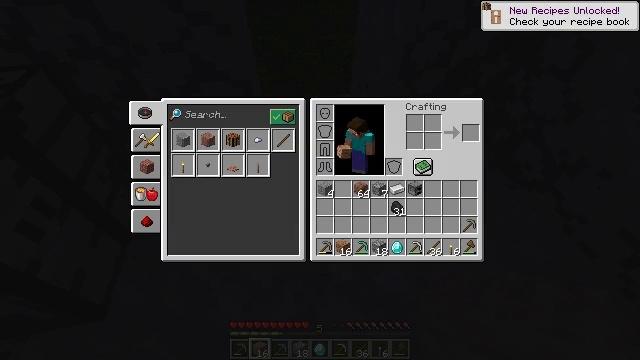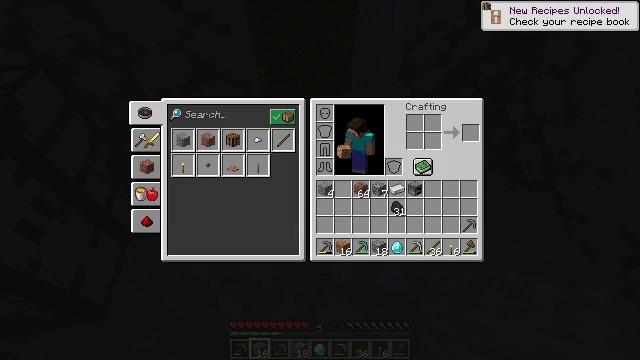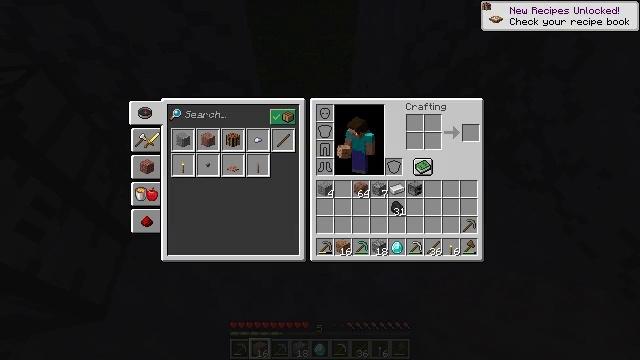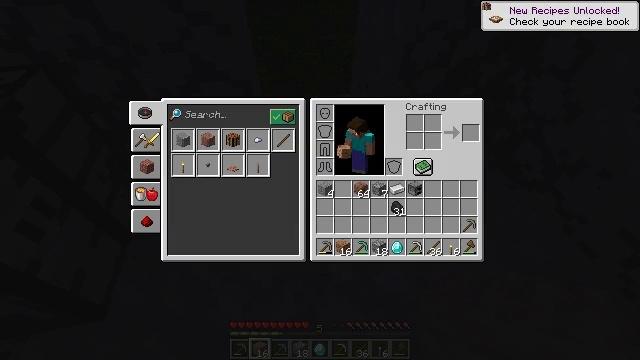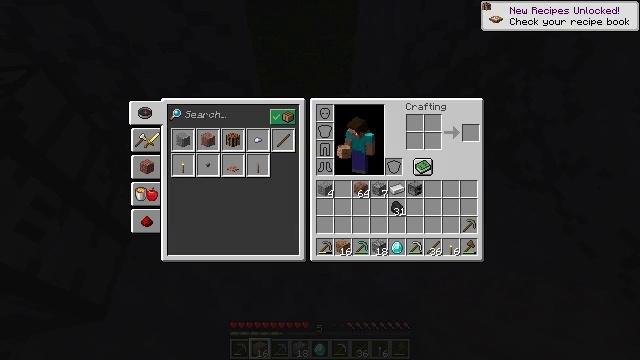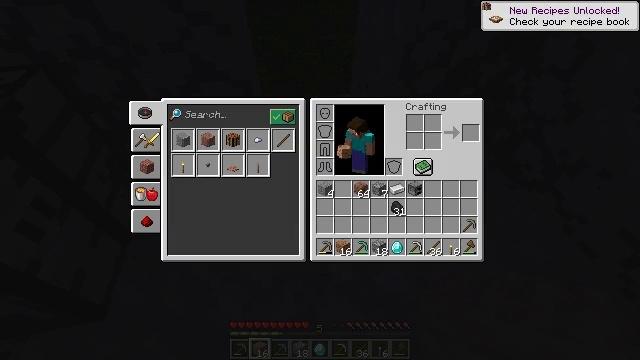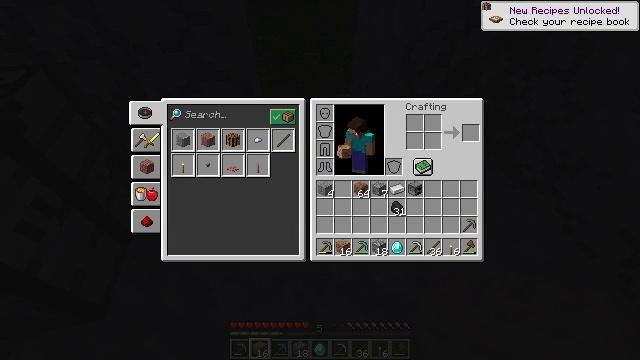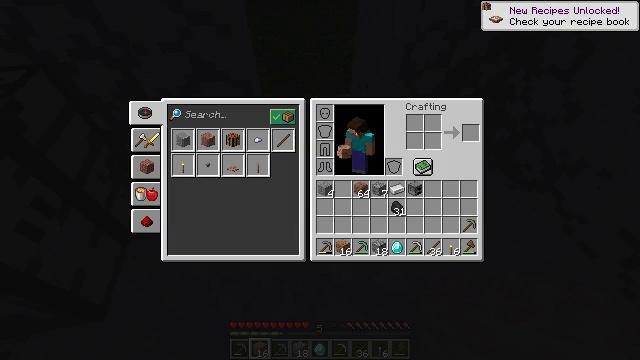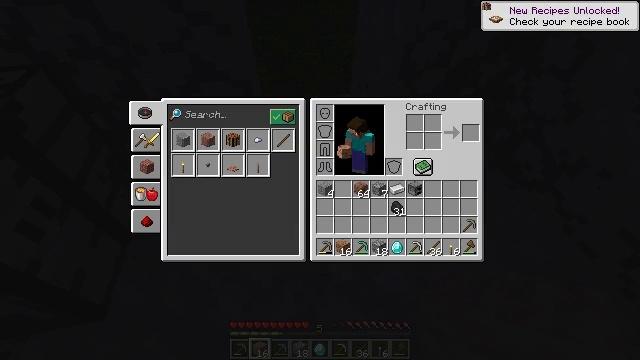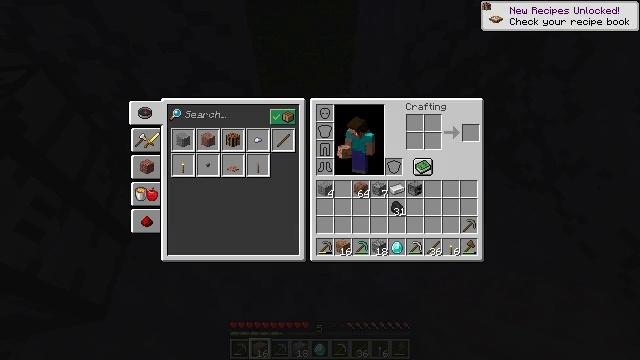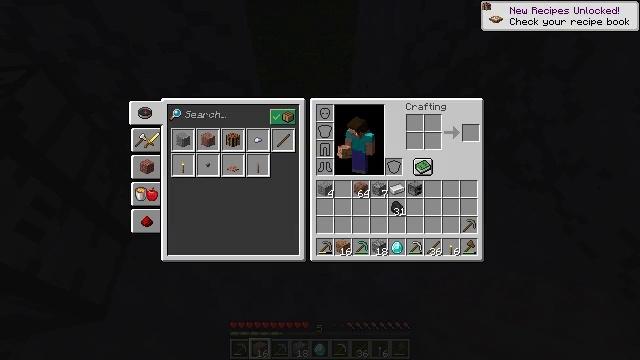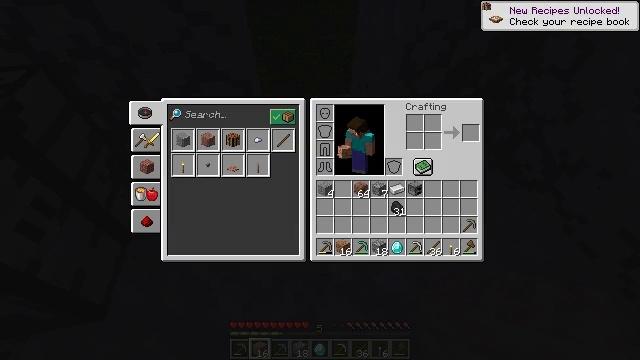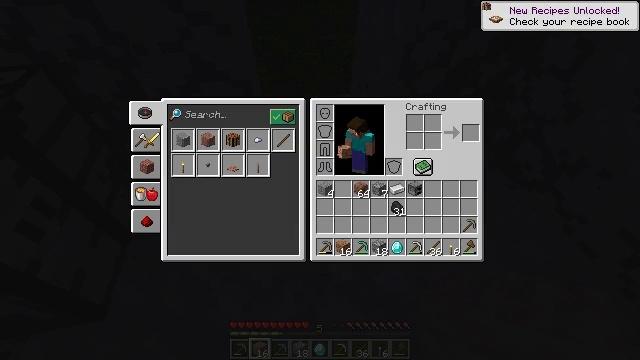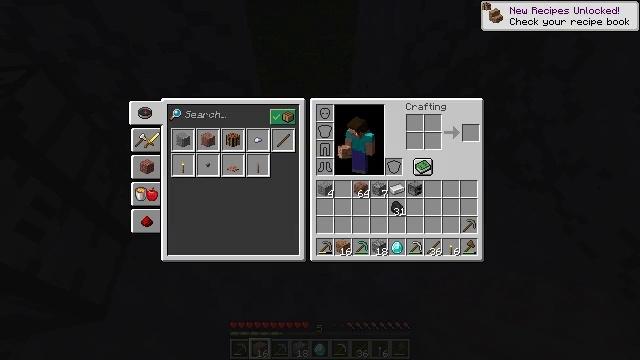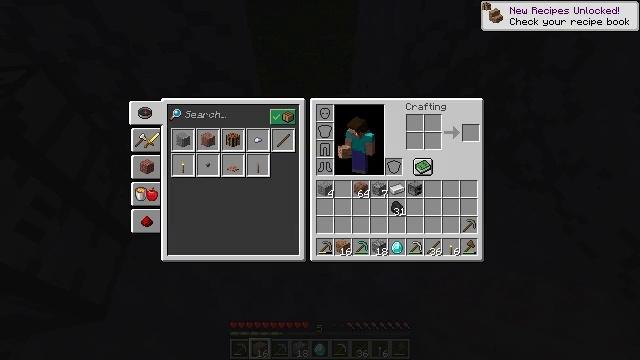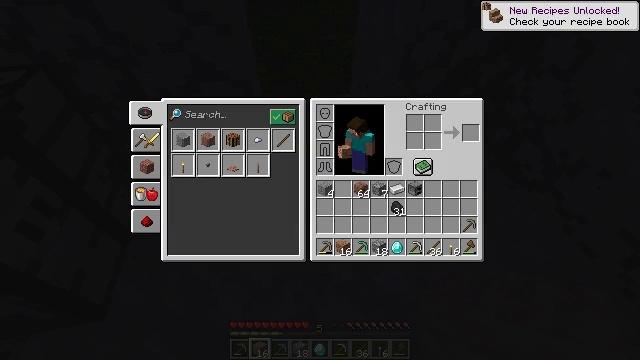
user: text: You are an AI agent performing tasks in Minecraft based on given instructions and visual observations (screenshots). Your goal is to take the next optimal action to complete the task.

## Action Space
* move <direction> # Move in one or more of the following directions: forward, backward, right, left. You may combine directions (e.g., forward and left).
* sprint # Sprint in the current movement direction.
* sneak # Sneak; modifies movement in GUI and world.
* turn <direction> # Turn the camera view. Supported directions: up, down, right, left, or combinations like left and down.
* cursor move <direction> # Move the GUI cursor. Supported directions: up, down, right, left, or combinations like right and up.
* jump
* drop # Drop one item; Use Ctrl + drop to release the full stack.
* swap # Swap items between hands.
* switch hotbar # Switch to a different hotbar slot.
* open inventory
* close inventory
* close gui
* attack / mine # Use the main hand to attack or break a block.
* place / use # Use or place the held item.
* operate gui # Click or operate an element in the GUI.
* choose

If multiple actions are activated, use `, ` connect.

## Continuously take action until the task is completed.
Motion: motion action
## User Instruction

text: Use the crafting table to make a jungle door.
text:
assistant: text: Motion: no_op
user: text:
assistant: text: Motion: no_op
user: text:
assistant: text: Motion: no_op
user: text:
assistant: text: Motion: no_op
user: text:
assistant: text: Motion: no_op
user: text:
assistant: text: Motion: no_op
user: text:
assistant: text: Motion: no_op
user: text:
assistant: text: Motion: no_op
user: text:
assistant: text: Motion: no_op
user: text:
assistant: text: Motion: no_op
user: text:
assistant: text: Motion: no_op
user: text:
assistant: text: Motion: no_op
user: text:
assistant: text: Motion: no_op
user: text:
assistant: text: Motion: no_op
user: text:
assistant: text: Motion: no_op
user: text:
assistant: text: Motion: no_op
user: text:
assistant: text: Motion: no_op
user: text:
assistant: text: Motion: no_op
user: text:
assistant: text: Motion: no_op
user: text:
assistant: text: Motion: no_op
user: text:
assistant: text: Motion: no_op
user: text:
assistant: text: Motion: move back
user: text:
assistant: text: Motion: move back
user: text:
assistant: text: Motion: move back
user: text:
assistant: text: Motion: no_op
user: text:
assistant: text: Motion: no_op
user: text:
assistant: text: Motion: no_op
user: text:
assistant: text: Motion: no_op
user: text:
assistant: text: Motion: no_op
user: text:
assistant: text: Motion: no_op